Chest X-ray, AP view. Patient: 52 years old, sex M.
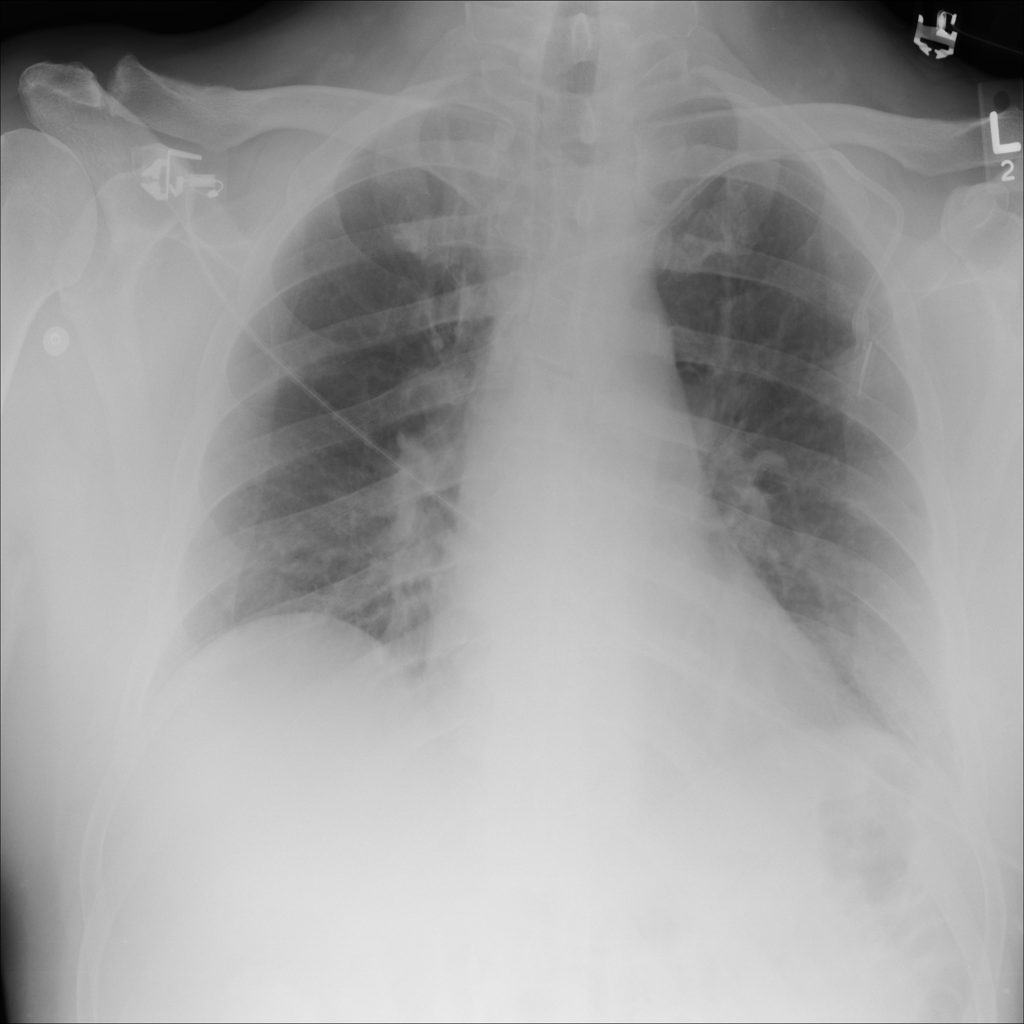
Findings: No Finding